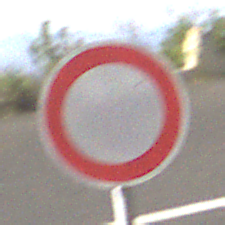
Verkehrszeichen: VerbotFahrzeugeAllerArt
Umgebung: Outdoor, RoadRail
Tageszeit: MorningAfternoon
Wetter: PartlyCloudy
Licht: Natural
Jahreszeit: NotSpecified
Kontrast: HighContrast